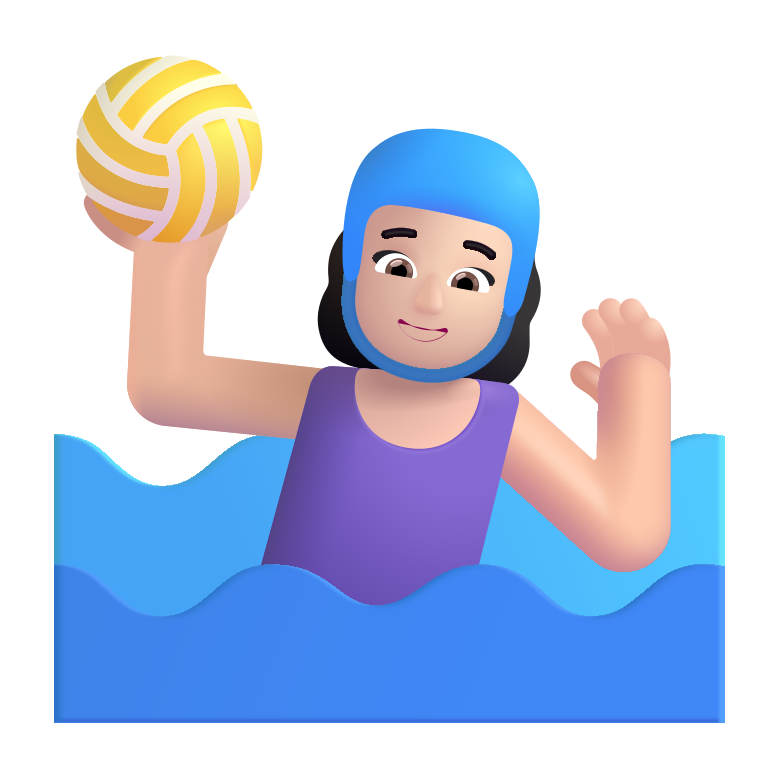
woman playing water polo color light